Field crop: maize
Growth stage: 2
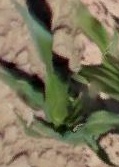
Species: maize